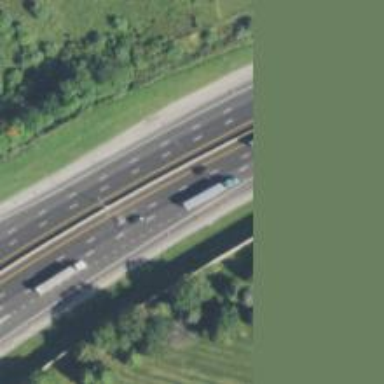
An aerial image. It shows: Motorway junction.